Aerial crown-view tile of a tropical tree (Barro Colorado Island, Panama), acquired 20250217:
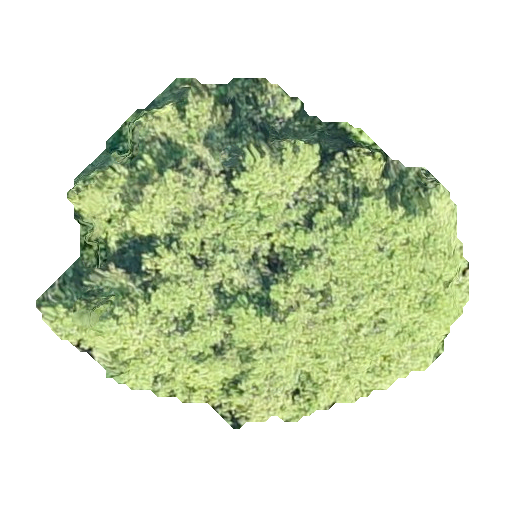
Species: Terminalia amazonia
GBIF accepted scientific name: Terminalia amazonica
Crown area: 155.057 m²